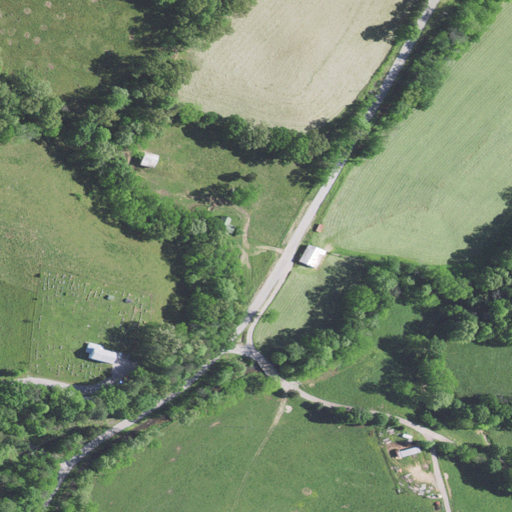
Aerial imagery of valley in Kentucky named Peercy Hollow containing pasture, open development, deciduous forest, low intensity development, barren land, medium intensity development, and mixed forest